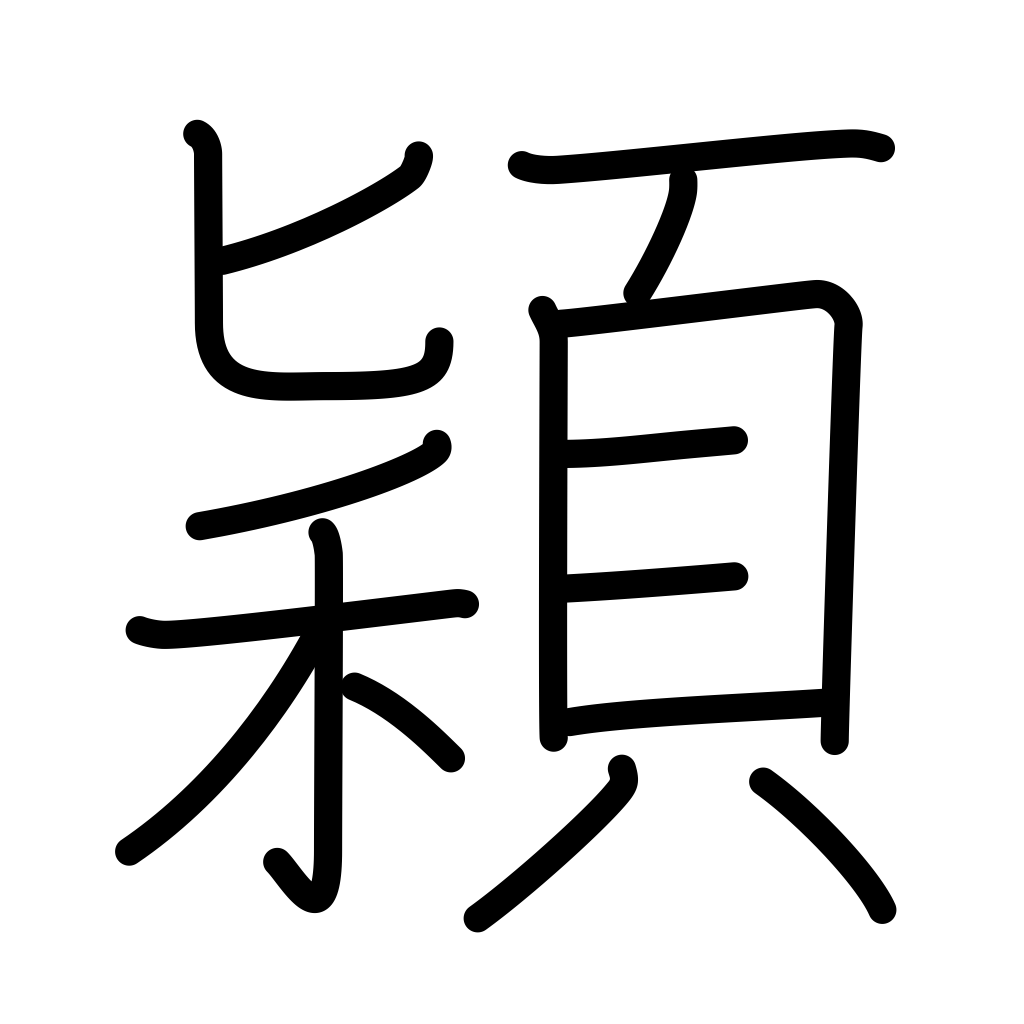
Meaning: heads of grain, cleverness